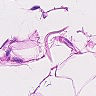
Metastatic tissue present: no